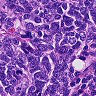
Metastatic tissue present: no